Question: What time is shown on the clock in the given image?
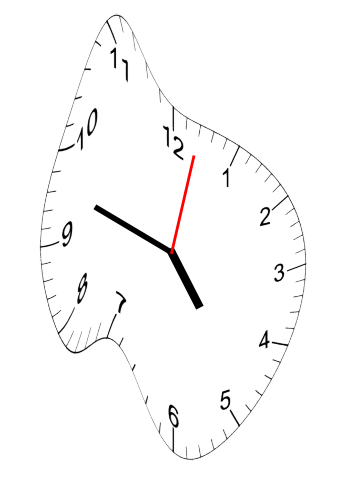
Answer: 04:48:02